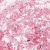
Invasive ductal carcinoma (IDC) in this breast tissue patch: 0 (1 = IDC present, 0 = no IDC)